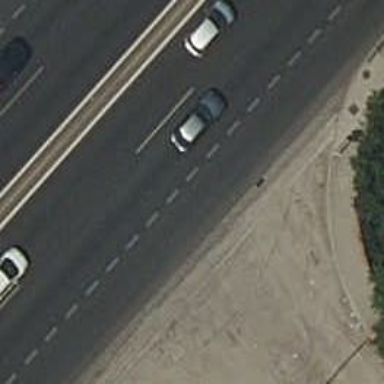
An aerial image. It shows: Paved motorway.